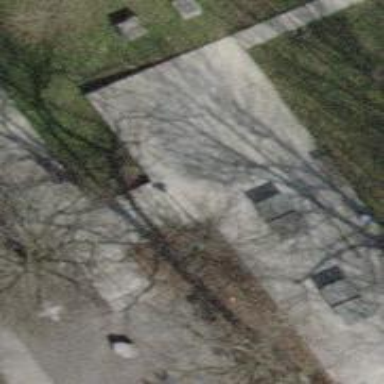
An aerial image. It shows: Set of concrete steps.